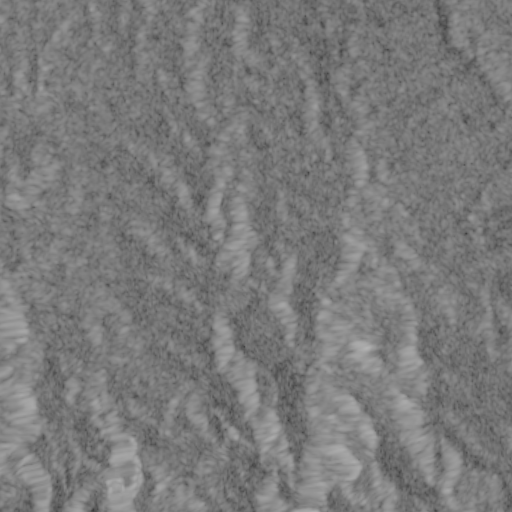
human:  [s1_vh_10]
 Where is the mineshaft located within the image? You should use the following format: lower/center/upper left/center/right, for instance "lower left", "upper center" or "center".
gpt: The mineshaft is located in the upper right of the image.
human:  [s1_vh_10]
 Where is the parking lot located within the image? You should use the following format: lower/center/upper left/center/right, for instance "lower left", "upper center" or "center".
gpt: The parking lot is located in the lower center of the image.
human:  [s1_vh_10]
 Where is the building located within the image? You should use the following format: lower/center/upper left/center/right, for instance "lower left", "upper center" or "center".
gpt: The building is located in the lower left of the image.
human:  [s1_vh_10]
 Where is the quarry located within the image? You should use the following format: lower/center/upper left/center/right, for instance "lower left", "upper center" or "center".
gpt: There is no quarry in the image.

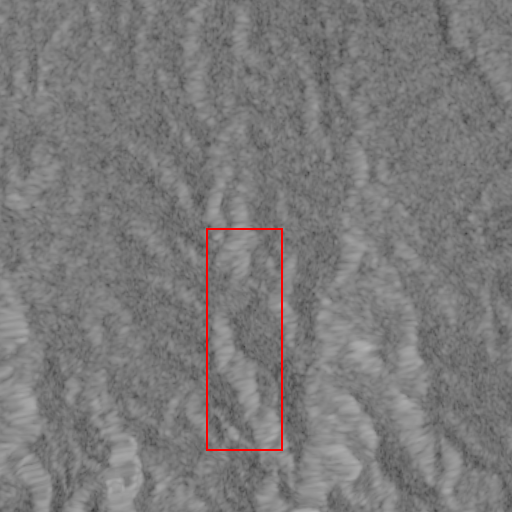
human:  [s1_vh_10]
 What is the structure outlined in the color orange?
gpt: There is no orange outline.
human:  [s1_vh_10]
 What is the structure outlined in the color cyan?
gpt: There is no structure outlined in cyan.